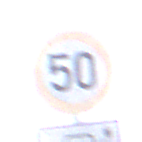
Verkehrszeichen: Geschwindigkeit50
Zusatzzeichen unten: HinweisDurchSinnbild22
Umgebung: Outdoor, Nature
Tageszeit: Midday
Wetter: PartlyCloudy
Licht: Natural
Jahreszeit: NotSpecified
Kontrast: HighContrast